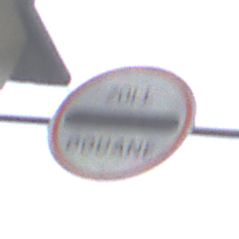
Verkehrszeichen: Zollstelle
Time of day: Midday
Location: Outdoor (Urban)
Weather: Overcast
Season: NotSpecified
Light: Natural